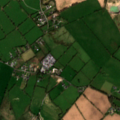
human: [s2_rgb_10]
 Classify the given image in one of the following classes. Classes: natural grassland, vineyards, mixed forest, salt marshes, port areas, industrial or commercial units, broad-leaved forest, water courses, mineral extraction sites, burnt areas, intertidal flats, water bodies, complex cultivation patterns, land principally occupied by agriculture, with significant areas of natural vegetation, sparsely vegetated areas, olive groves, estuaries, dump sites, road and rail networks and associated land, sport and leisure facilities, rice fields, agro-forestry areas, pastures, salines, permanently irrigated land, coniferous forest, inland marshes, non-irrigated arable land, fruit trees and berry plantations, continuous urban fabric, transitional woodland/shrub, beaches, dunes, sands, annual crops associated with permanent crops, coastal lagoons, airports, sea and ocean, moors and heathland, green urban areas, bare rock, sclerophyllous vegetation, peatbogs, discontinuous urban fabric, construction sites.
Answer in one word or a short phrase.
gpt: dump sites, non-irrigated arable land, pastures